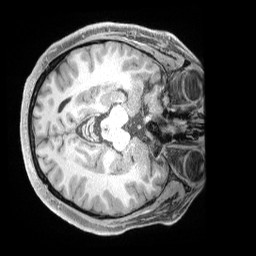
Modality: T1w
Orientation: axial
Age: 34
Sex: male
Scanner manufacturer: siemens
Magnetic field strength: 3 T
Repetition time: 2 s
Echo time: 0.00211 s